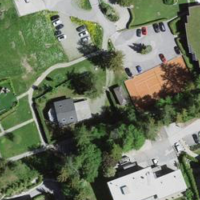
EUNIS habitat code: 54
Species observed at this site:
Turdus merula
Cyanistes caeruleus
Lophophanes cristatus
Chloris chloris
Vaccinium myrtillus
Turdus pilaris
Certhia familiaris
Nucifraga caryocatactes
Fringilla coelebs
Corvus corax
Periparus ater